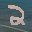
Label: 2